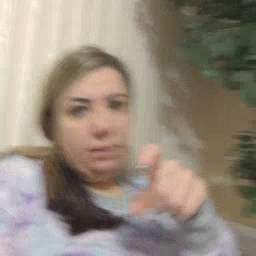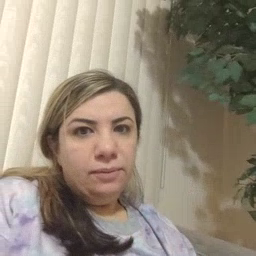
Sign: haveto